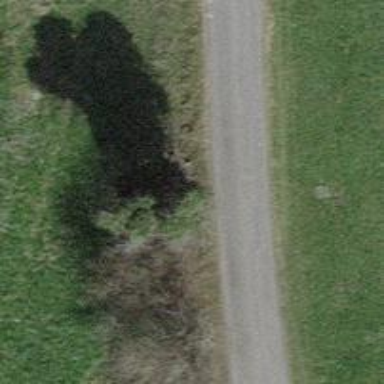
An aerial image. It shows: Culvert tunnel.